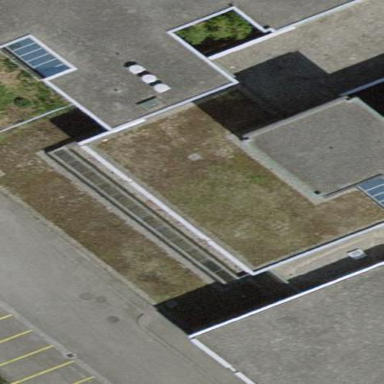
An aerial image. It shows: View of roof of building.